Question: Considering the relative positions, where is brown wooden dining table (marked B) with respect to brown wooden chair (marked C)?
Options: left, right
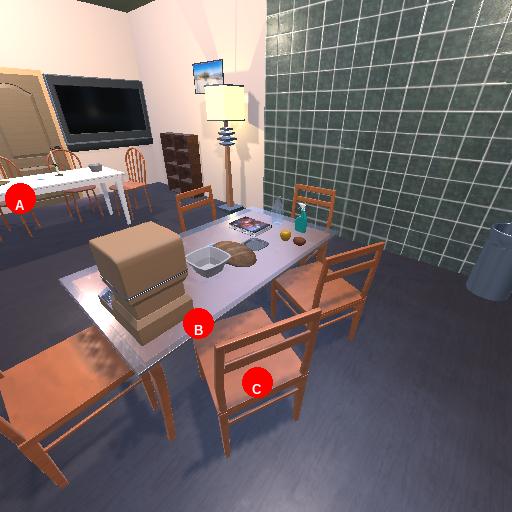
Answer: left